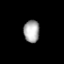
Tissue: prostate
Cell type: Fibroblasts
Senescence score: 0.7127
Nuclear area (px): 343
Mean DAPI intensity: 170.169